Question: I have gone through previous posts regarding this issue and have followed the recommendations.
My app still fails.
Any clue?
'''
03-17 17:44:20.271: D/AndroidRuntime(455): >>>>>>>>>>>>>> AndroidRuntime START <<<<<<<<<<<<<<
03-17 17:44:20.389: D/AndroidRuntime(455): CheckJNI is ON
03-17 17:44:28.254: D/AndroidRuntime(455): --- registering native functions ---
03-17 17:44:37.919: D/dalvikvm(213): GC_EXPLICIT freed 165 objects / 11896 bytes in 3274ms
03-17 17:44:38.801: D/PackageParser(58): Scanning package: /data/app/vmdl64582.tmp
03-17 17:44:40.398: D/PackageManager(58): Scanning package com.androidbook.simplelocation
03-17 17:44:40.398: E/PackageManager(58): Package com.androidbook.simplelocation requires unavailable shared library com.google.android.maps; failing!
03-17 17:44:40.418: W/PackageManager(58): Package couldn't be installed in /data/app/com.androidbook.simplelocation-1.apk
03-17 17:44:41.310: D/dalvikvm(58): GC_EXPLICIT freed 9265 objects / 448552 bytes in 868ms
03-17 17:44:41.655: D/AndroidRuntime(455): Shutting down VM
03-17 17:44:41.688: I/AndroidRuntime(455): NOTE: attach of thread 'Binder Thread #3' failed
03-17 17:44:41.765: D/dalvikvm(455): Debugger has detached; object registry had 1 entries
'''

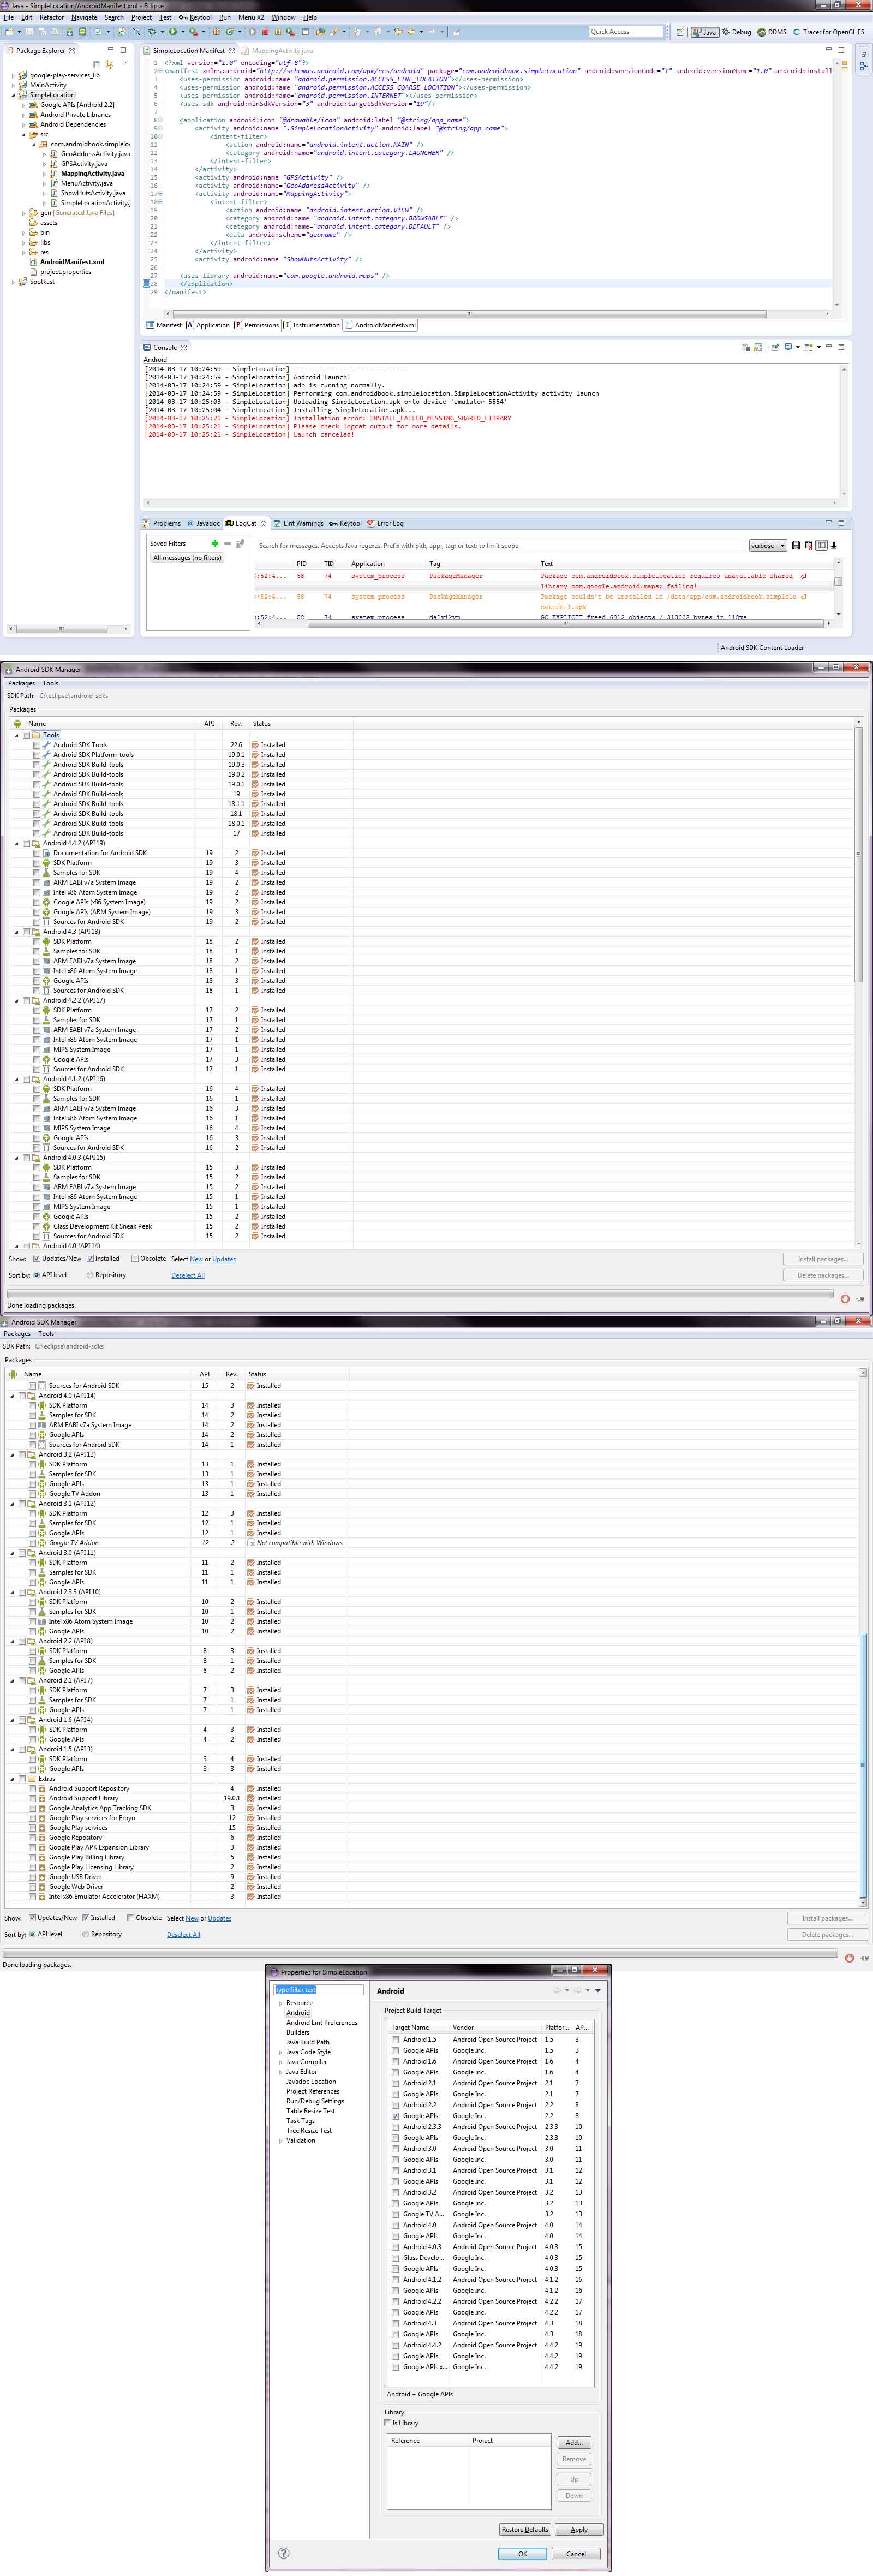
Answer: Follow my post here to get working with Google Maps v2 and as @tyczj mentioned, Google maps v1 is deprecated so its preferred that you use the Google Maps v2.
Its a pretty easy implementation and I have what all stuff is required to get the maps working.
<URL>
Hope this helps you build the maps.